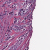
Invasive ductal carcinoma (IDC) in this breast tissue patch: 1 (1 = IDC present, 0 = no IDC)